Field crop: maize
Growth stage: 2
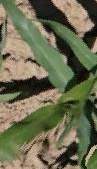
Species: maize